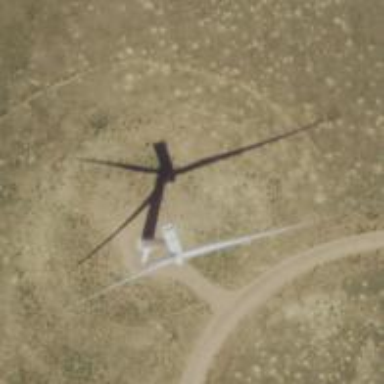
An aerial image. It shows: Wind generator powered by wind turbines of horizontal axis type. It is manufactured by Vestas.